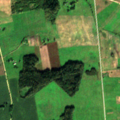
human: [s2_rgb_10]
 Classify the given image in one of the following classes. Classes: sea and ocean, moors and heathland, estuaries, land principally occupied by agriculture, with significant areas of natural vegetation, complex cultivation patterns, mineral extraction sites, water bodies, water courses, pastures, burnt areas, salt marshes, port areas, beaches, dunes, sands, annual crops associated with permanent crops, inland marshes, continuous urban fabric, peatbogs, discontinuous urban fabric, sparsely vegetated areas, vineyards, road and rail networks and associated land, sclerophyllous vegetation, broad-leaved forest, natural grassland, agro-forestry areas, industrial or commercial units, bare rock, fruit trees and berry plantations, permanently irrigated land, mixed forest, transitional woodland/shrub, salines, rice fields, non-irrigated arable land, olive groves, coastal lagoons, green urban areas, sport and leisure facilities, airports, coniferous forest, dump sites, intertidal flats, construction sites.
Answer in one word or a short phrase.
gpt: non-irrigated arable land, complex cultivation patterns, coniferous forest, mixed forest